Question: If you have a parent-child dimension how can the power users easily create new level in the hierarchy?
In SSAS is the posiblity to enable WriteBack and easy create new child and new sibling.
Can you do this also from excel? I don't want that users to login to SSAS.

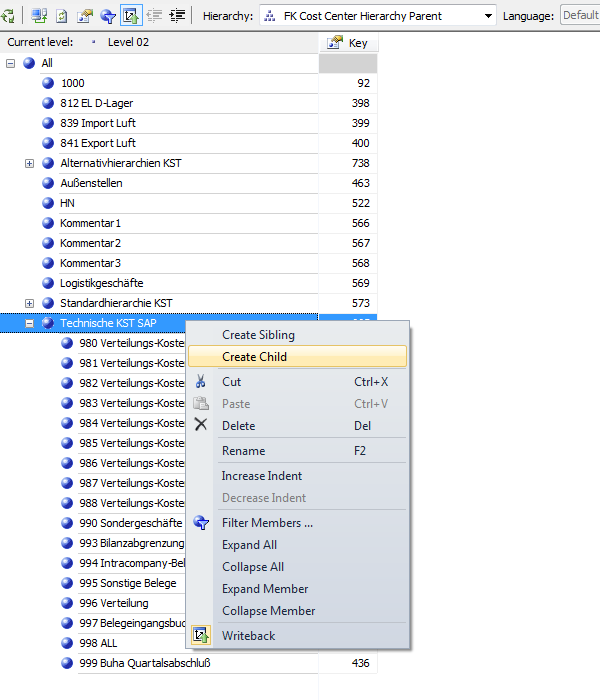
Answer: The feature you are referring to is called dimension writeback but it is not available via Excel.
see <URL>